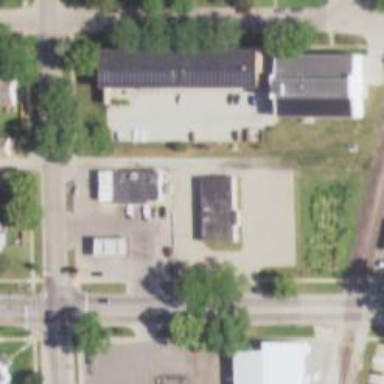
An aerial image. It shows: Convenience shop.